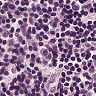
Metastatic tissue present: no